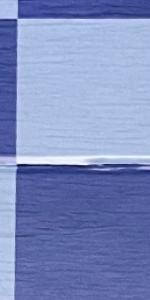
Label: Empty